Interaction volume radius: 5 \u00c5
Interaction volume height: 10 \u00c5
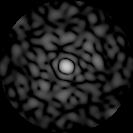
Disorder parameter: 0.8102